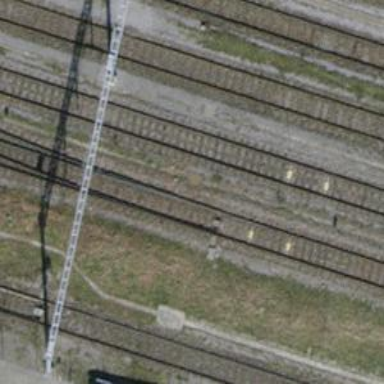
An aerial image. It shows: Railway switch.